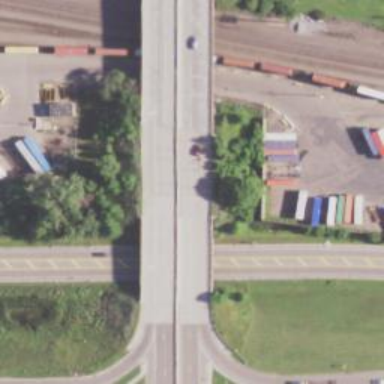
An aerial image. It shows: Primary link highway that goes over bridge.